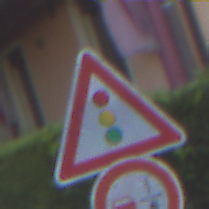
Verkehrszeichen: Lichtzeichenanlage
Zusatzzeichen unten: VerbotUeberholenEinspurigeFahrzeuge
Umgebung: Outdoor, Urban
Tageszeit: SunriseSunset
Wetter: Clear
Licht: Natural
Jahreszeit: NotSpecified
Kontrast: LowContrast